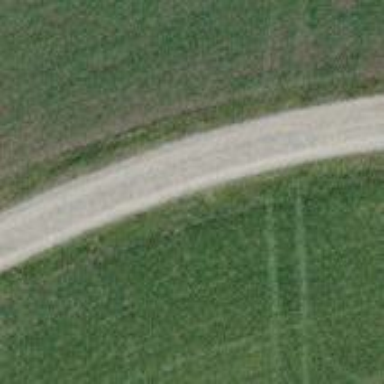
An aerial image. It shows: Track with fine gravel surface of grade2 quality.